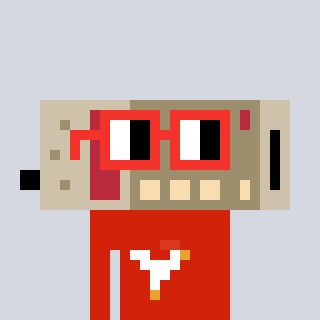
a pixel art character with square red glasses, a cordless phone-shaped head and a red-colored body on a cool background